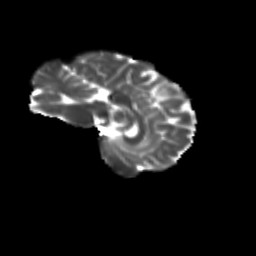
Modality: T2w
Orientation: sagittal
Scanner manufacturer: siemens
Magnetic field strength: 3 T
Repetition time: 9.2 s
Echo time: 0.084 s